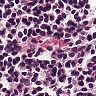
Metastatic tissue present: no